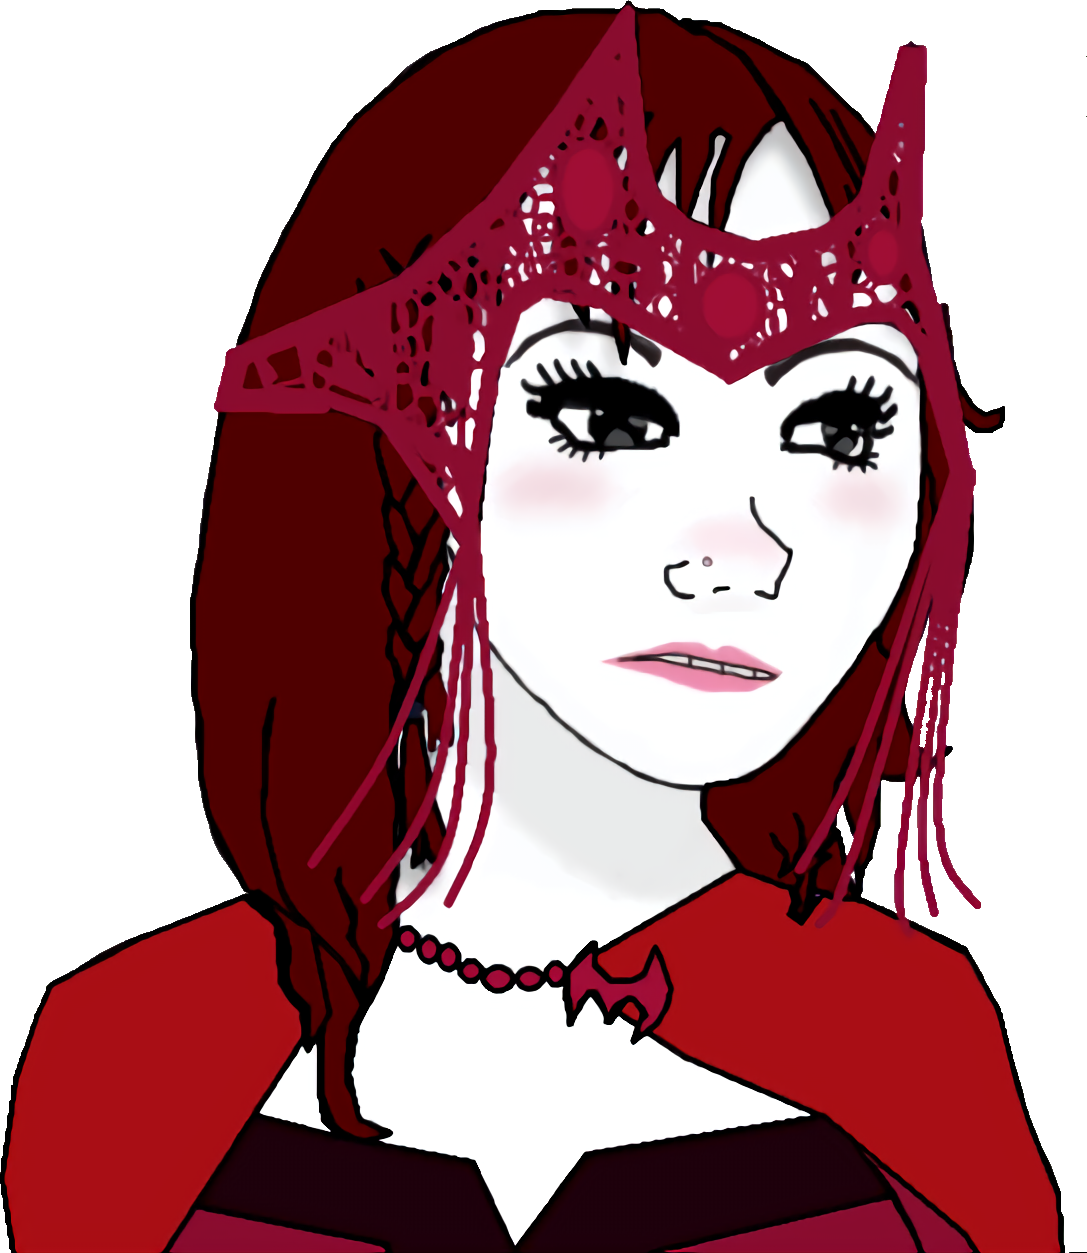
Label: 5_Daddys_Girl